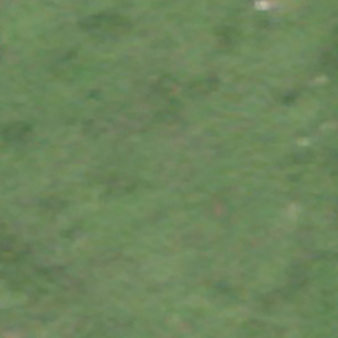
Label: other